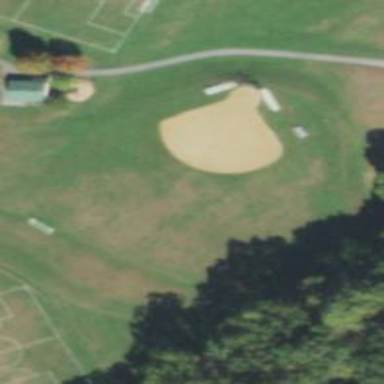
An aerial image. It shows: Grass pitch used for baseball.